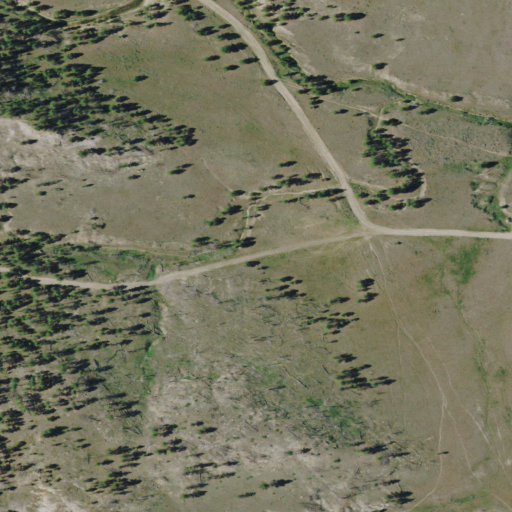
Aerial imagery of valley in Montana named Rough Draw containing grassland, evergreen forest, and shrub